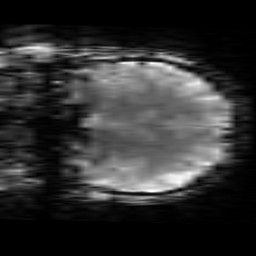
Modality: T2starw
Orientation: coronal
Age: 26
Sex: female
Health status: healthy
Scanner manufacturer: siemens
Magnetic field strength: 3 T
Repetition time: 0.7 s
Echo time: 0.02 s